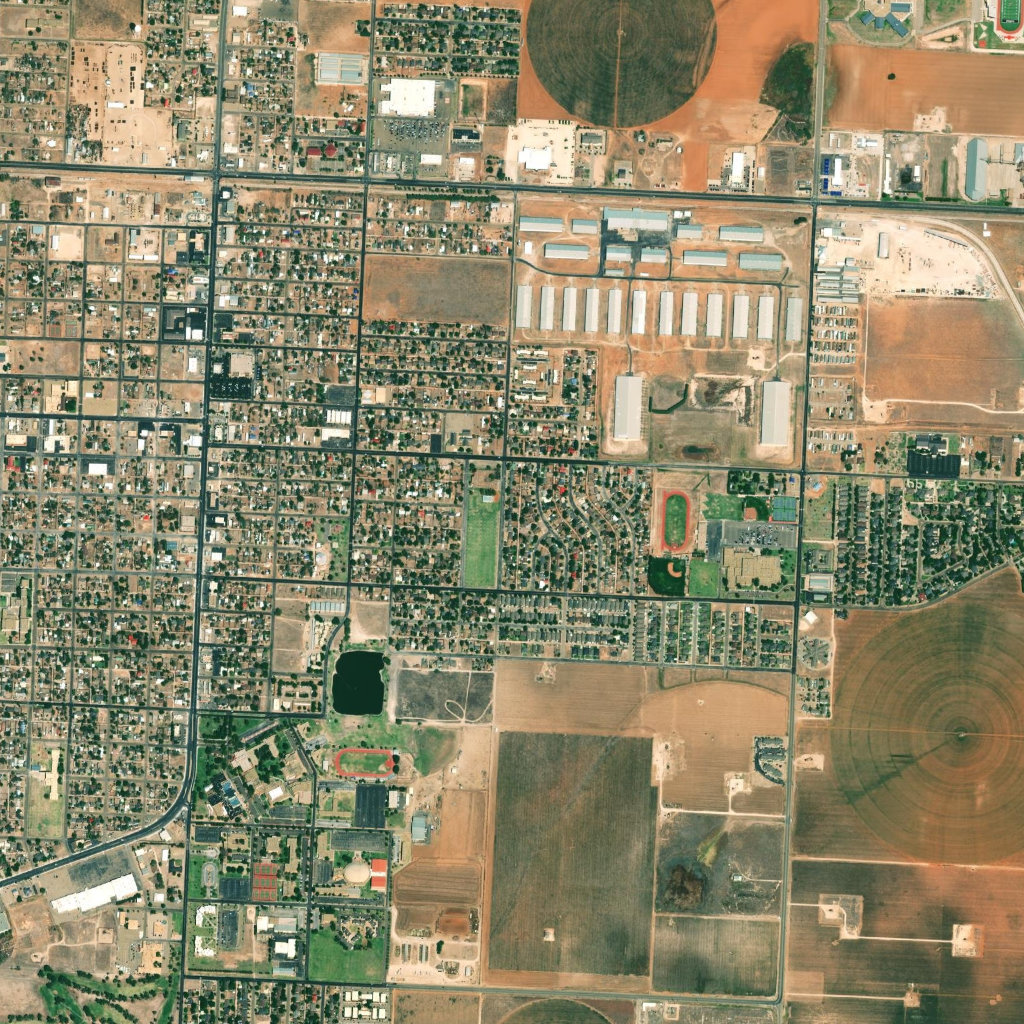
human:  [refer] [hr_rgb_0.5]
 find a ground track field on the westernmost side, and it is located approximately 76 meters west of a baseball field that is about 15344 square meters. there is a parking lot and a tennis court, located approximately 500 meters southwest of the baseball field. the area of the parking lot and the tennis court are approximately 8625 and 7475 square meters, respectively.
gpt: <box>[[32, 73, 38, 75, 0]]</box>

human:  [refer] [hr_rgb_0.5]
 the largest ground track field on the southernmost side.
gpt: <box>[[32, 72, 38, 75, 0]]</box>